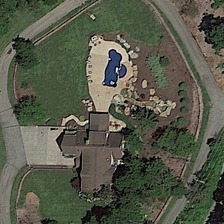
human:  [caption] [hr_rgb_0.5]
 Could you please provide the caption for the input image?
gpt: a building and a pond are surrounded by many green trees and meadows .

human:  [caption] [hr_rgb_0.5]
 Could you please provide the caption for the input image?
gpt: a building and a pond are surrounded by many green trees and meadows .

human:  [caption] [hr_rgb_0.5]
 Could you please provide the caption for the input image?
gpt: a building and a pond are surrounded by many green trees and meadows .

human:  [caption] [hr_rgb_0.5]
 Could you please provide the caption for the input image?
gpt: a building and a pond are surrounded by many green trees and meadows .

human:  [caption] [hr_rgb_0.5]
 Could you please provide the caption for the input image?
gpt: a building and a pond are surrounded by many green trees and meadows .